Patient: sex M, age 40
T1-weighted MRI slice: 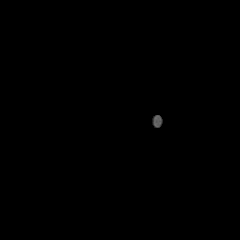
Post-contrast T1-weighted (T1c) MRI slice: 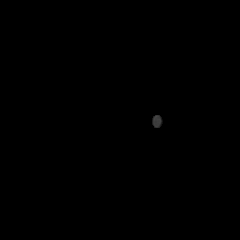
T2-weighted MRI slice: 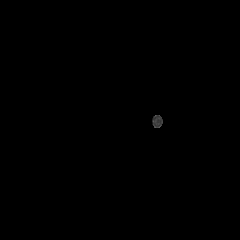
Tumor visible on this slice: no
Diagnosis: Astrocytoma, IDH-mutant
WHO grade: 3